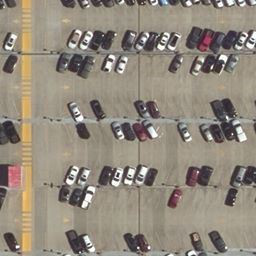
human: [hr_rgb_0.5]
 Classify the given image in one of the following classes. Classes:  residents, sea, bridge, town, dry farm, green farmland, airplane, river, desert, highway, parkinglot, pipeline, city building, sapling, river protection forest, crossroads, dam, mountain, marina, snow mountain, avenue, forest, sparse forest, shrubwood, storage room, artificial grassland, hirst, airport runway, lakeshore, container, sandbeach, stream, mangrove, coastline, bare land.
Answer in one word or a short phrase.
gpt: parkinglot